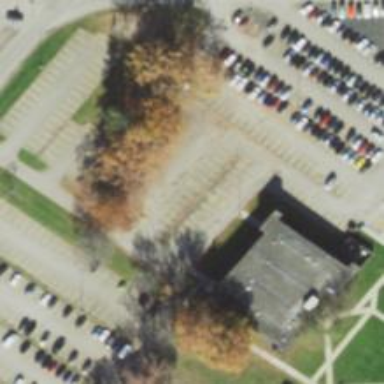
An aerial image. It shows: Parking space is available.